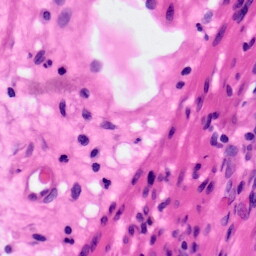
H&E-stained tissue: Pancreatic